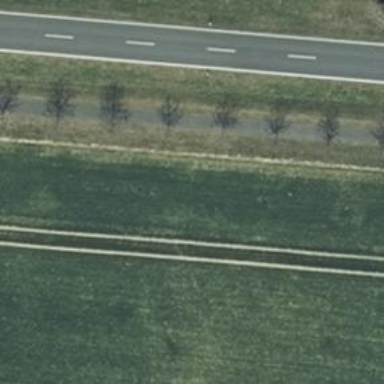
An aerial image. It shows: Deciduous tree with broadleaved leaves.